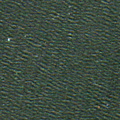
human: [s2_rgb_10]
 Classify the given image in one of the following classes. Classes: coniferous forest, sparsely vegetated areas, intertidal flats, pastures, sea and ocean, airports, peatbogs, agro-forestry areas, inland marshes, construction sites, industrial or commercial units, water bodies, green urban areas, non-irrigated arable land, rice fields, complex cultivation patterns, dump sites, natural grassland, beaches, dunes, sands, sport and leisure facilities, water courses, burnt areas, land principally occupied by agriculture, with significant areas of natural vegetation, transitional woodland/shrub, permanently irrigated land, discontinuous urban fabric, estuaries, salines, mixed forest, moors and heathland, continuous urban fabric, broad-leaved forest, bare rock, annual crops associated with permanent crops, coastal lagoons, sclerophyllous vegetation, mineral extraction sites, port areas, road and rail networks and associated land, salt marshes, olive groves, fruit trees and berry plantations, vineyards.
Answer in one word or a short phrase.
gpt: sea and ocean